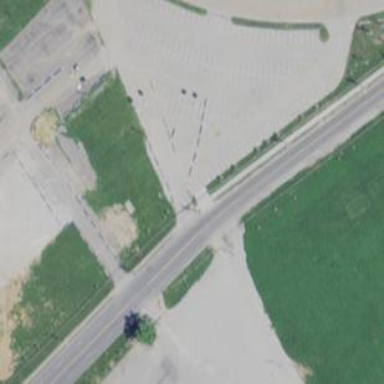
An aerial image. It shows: Parking area with surface.